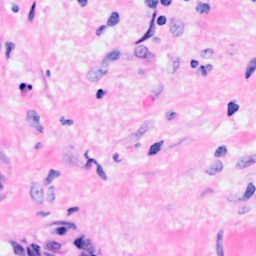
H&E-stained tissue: Breast